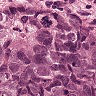
Metastatic tissue present: yes